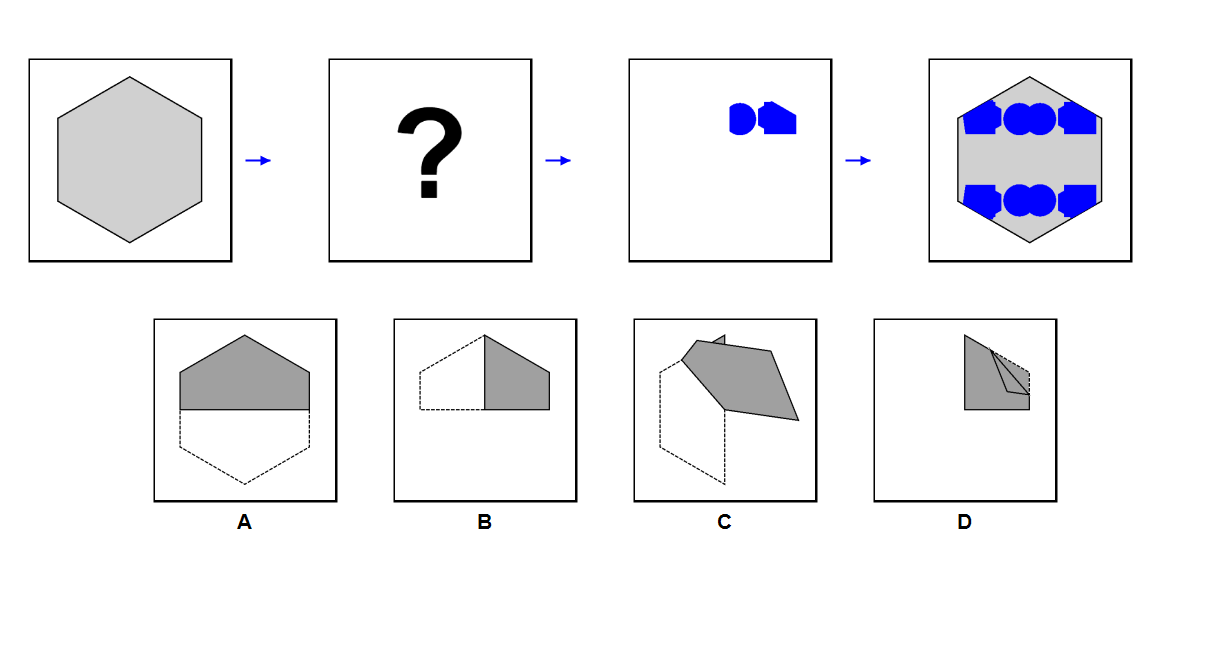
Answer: C